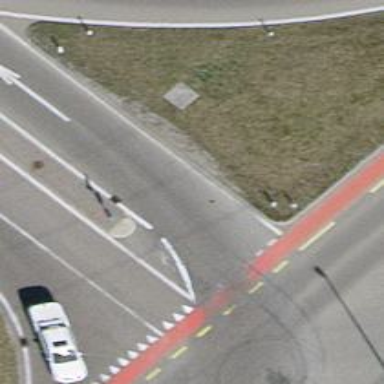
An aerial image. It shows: Road with traffic signals.